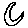
Label: moon